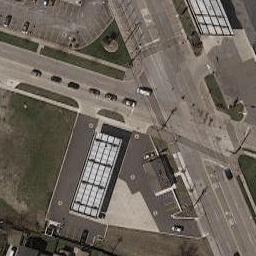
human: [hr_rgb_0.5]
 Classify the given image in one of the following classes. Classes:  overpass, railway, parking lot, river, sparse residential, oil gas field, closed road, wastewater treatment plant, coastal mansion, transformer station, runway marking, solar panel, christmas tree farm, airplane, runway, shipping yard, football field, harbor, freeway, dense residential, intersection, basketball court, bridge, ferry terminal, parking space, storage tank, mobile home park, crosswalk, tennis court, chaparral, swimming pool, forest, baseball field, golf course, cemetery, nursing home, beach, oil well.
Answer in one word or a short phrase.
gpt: intersection